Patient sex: M
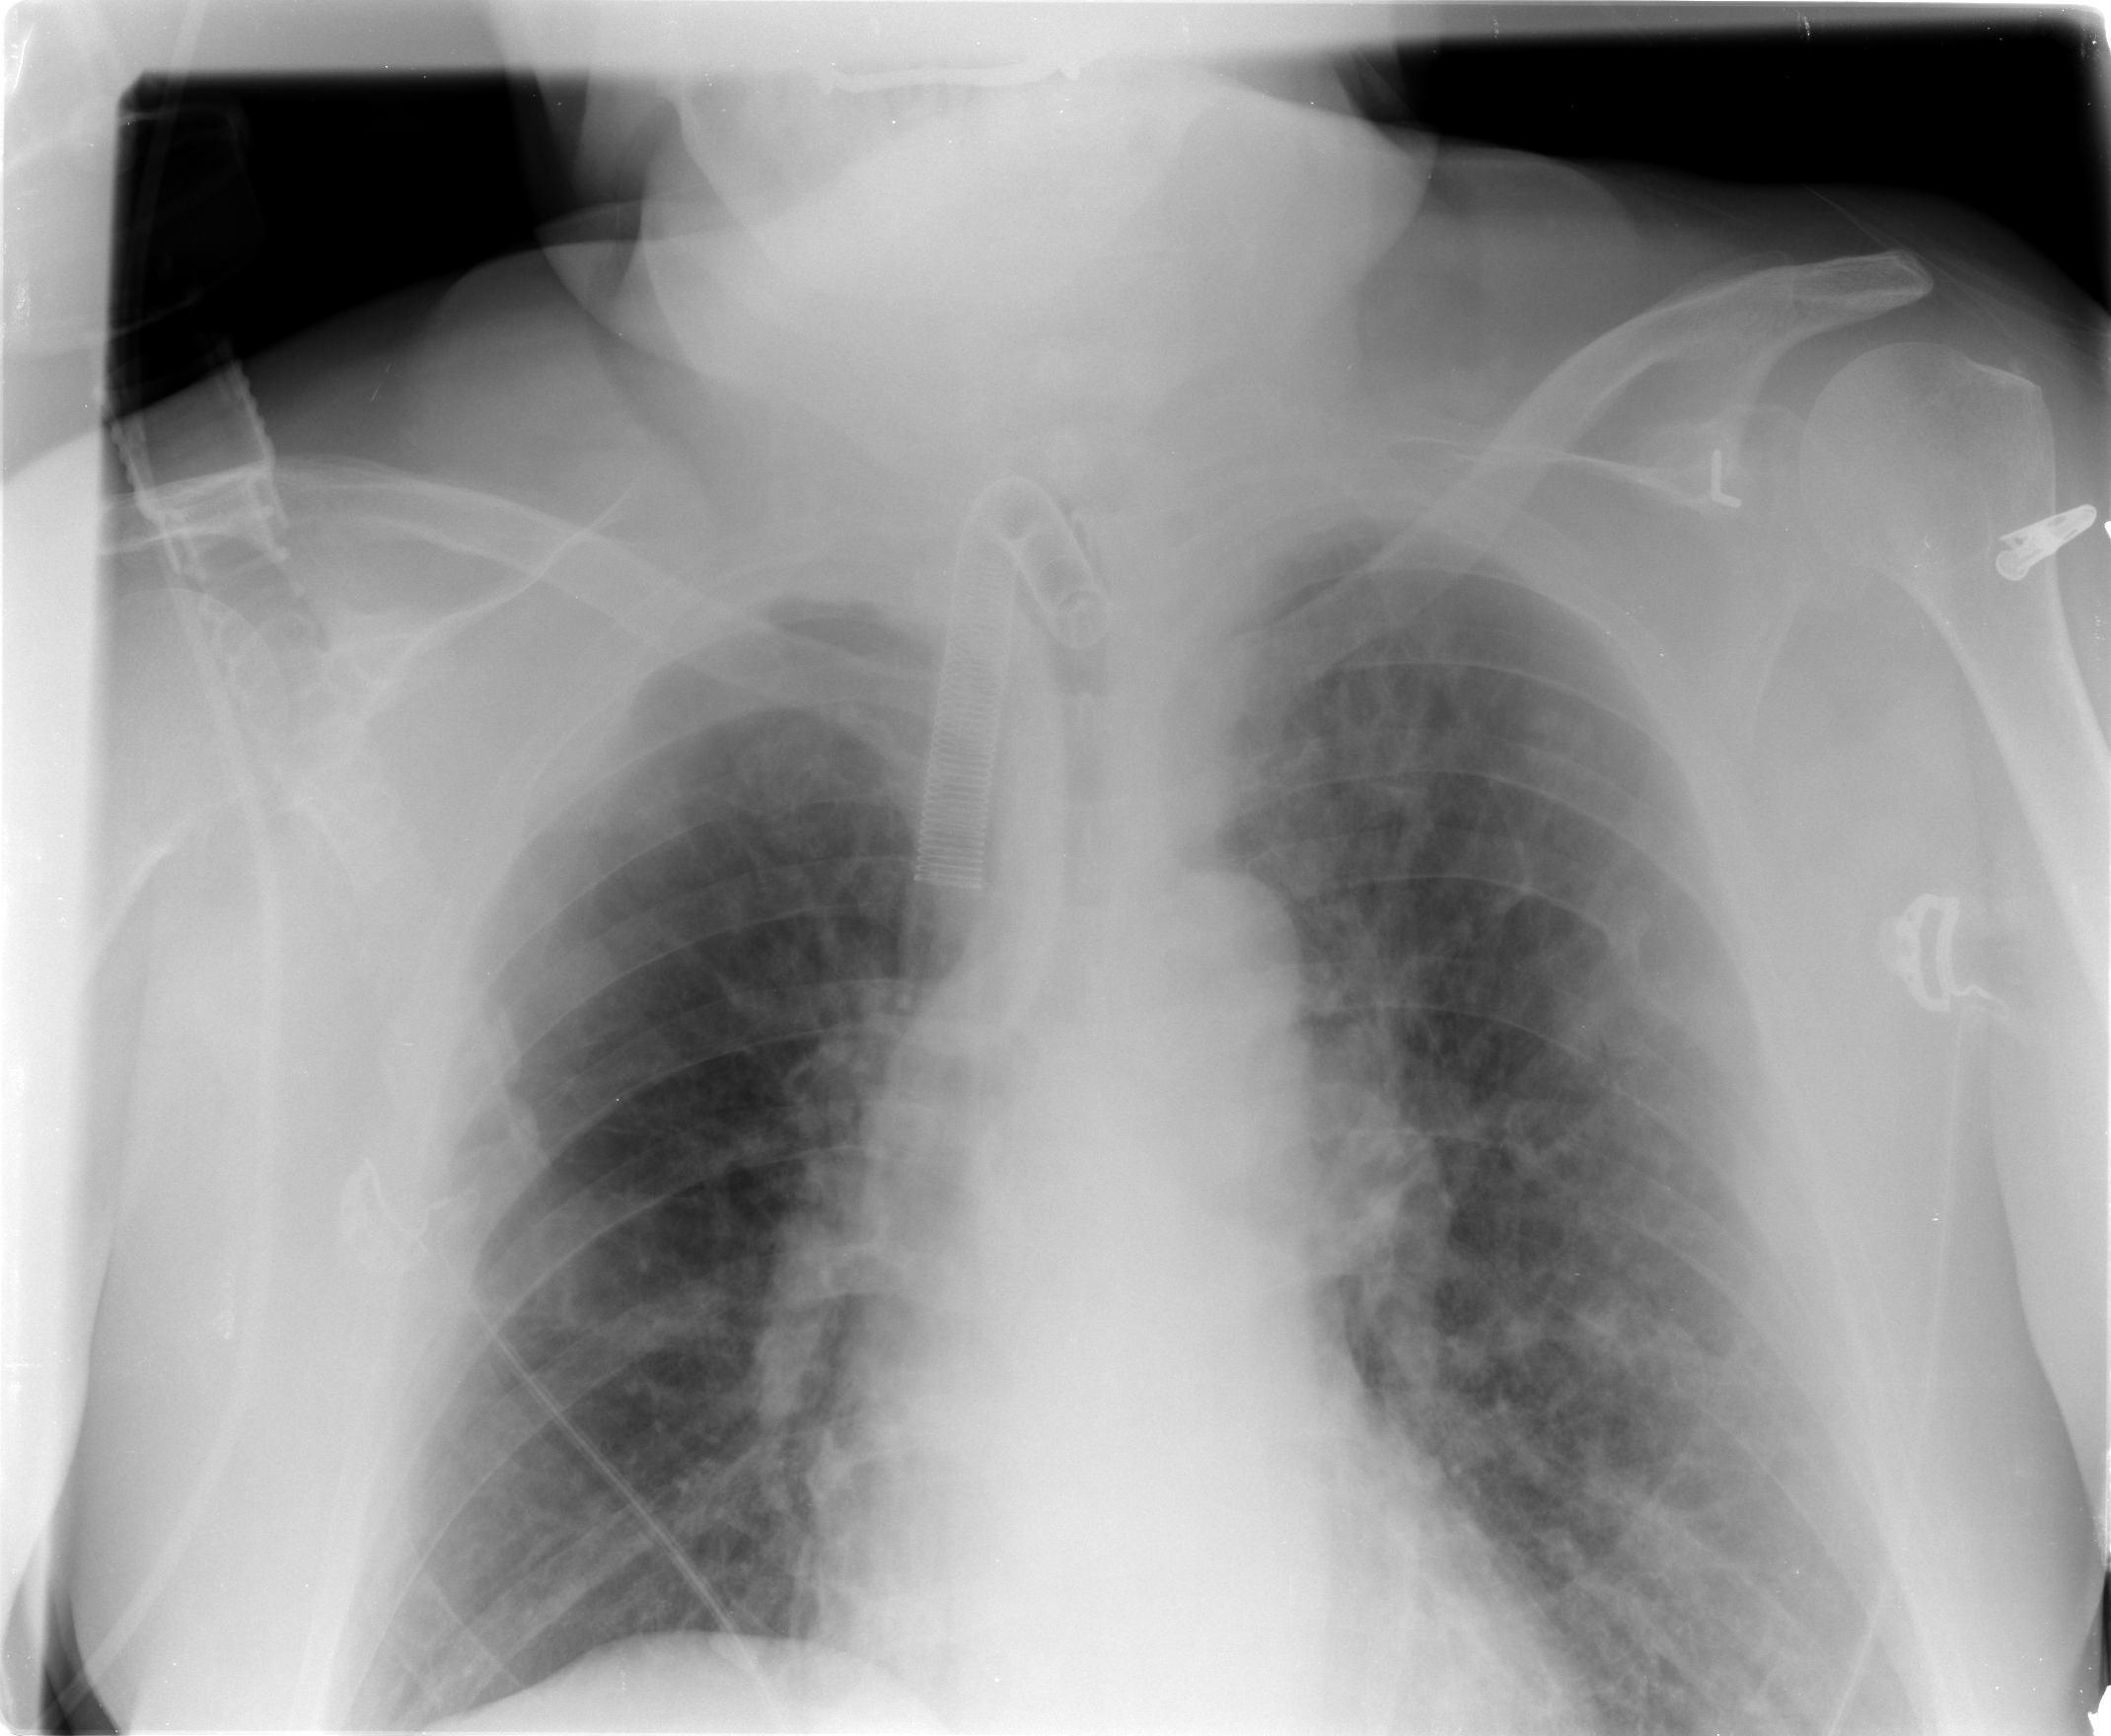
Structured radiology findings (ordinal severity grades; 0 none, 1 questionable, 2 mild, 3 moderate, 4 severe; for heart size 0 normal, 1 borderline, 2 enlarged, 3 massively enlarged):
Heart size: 0
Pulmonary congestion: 2
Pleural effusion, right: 0
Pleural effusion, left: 2
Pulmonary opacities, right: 2
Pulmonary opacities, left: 2
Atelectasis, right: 2
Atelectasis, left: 2